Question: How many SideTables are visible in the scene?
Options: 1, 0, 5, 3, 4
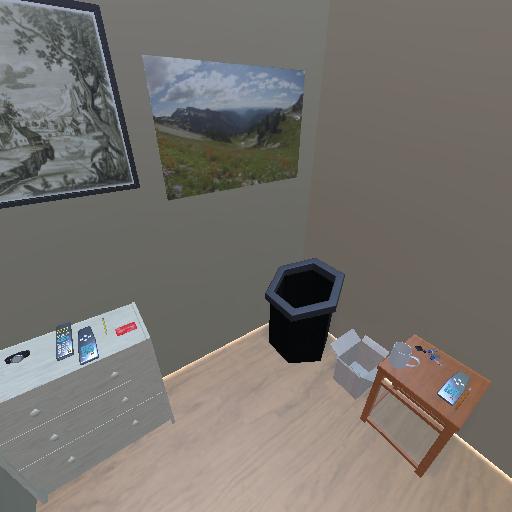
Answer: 1